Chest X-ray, PA view. Patient: 67 years old, sex M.
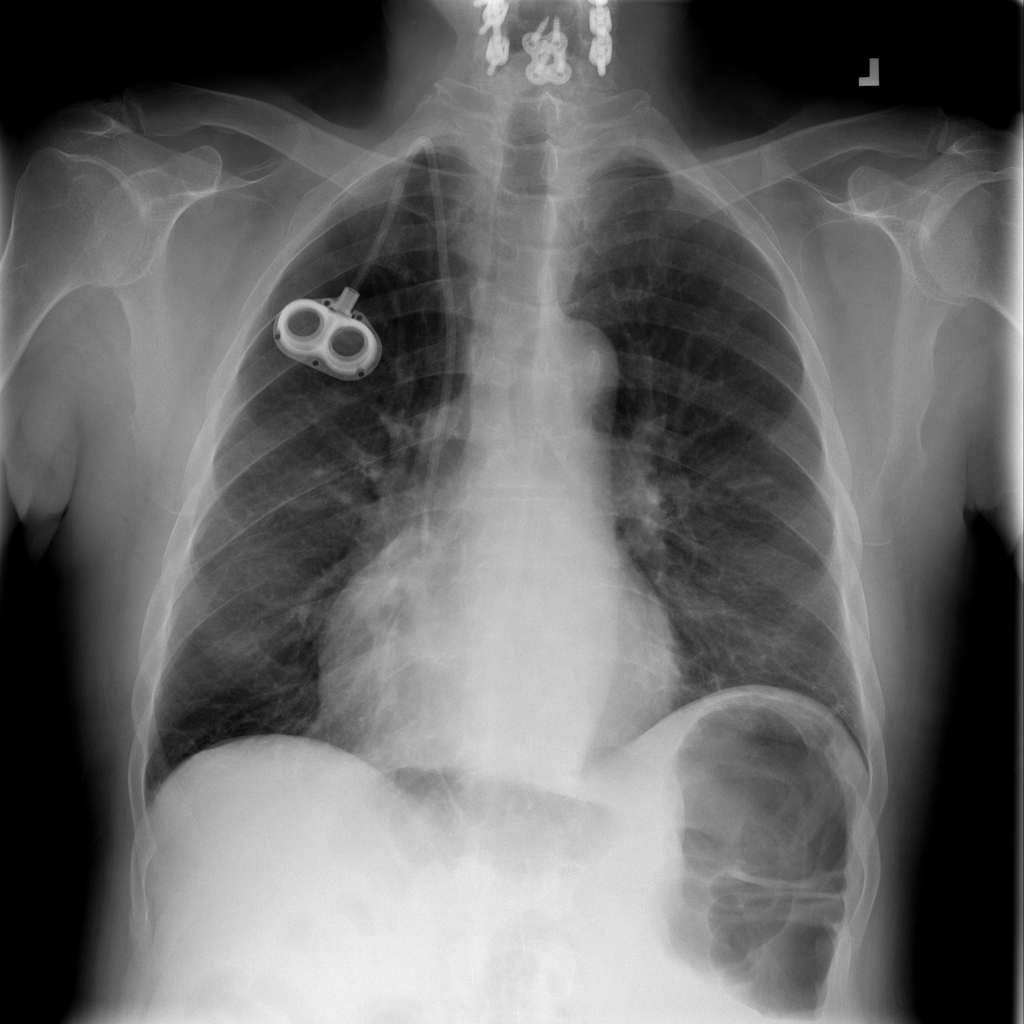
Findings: Atelectasis, Infiltration